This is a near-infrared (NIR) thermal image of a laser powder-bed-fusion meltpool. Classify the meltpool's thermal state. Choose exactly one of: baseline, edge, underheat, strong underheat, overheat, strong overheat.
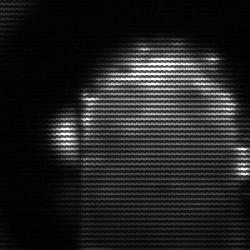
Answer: baseline